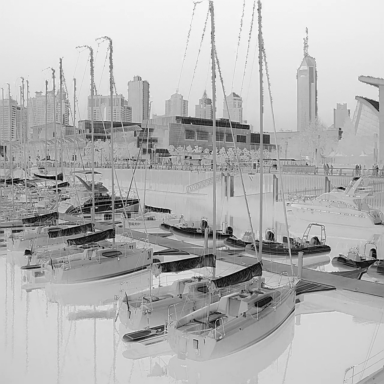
There are 12 objects shown in the infrared image, including five sailboats, and seven canoes.